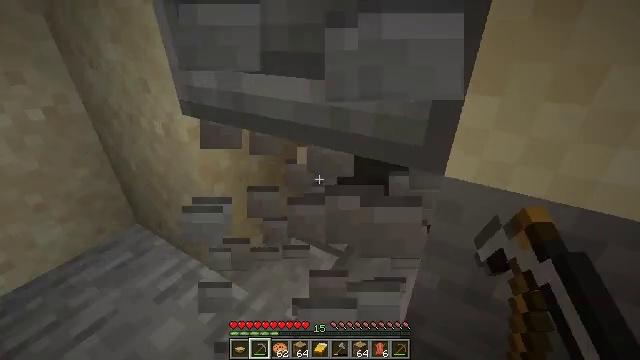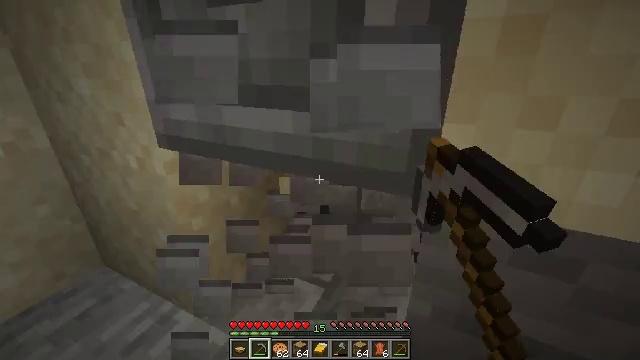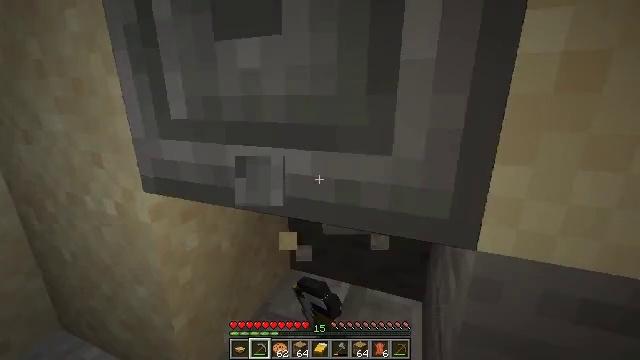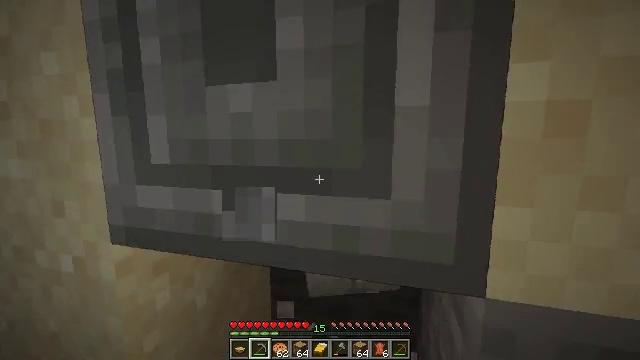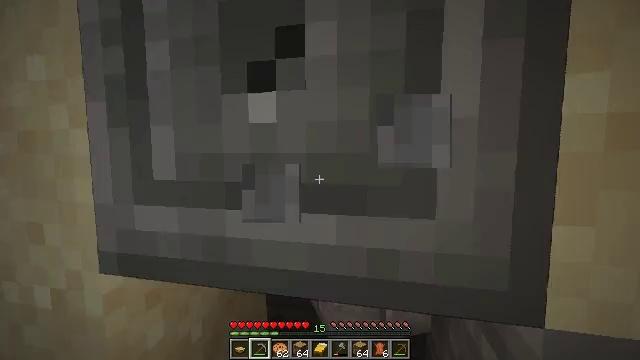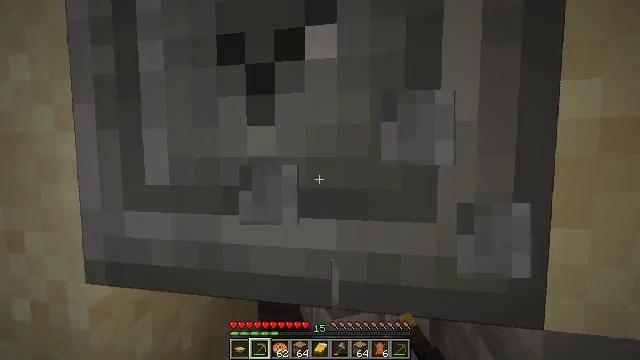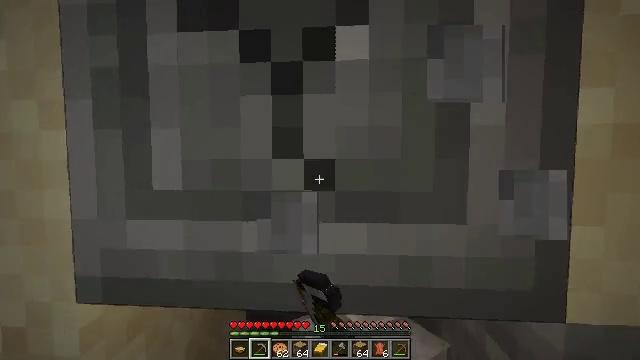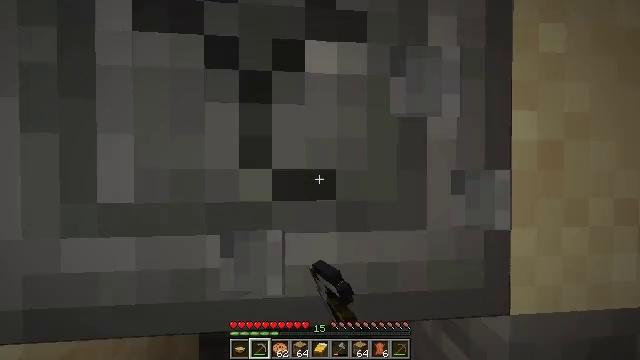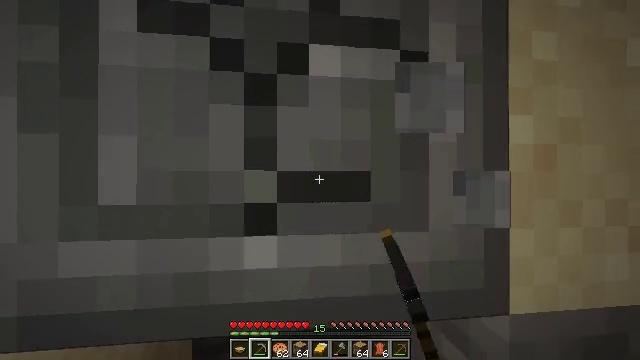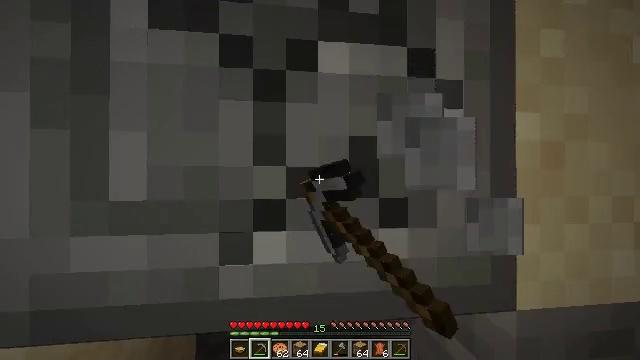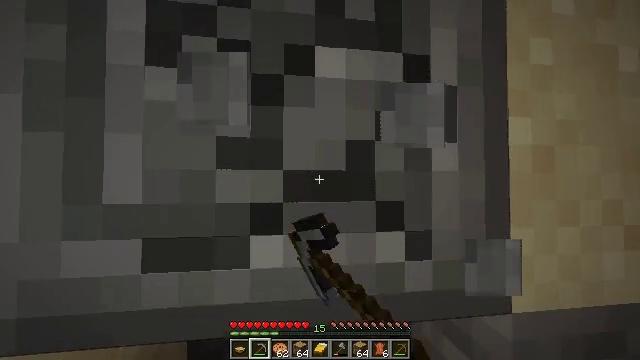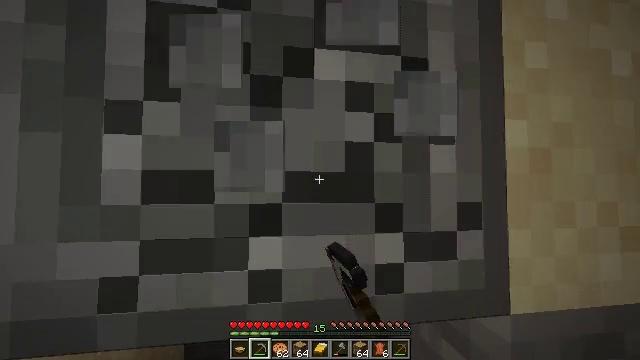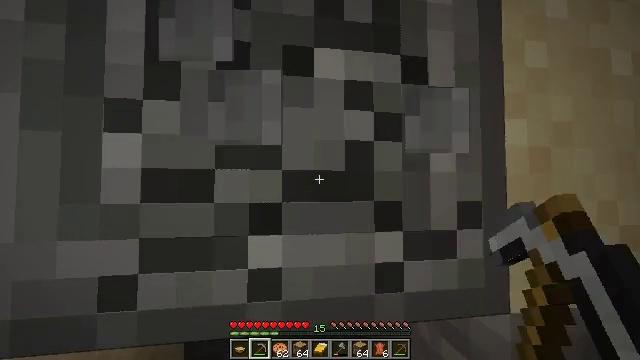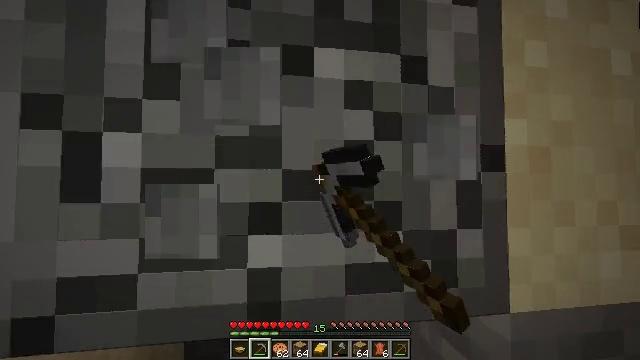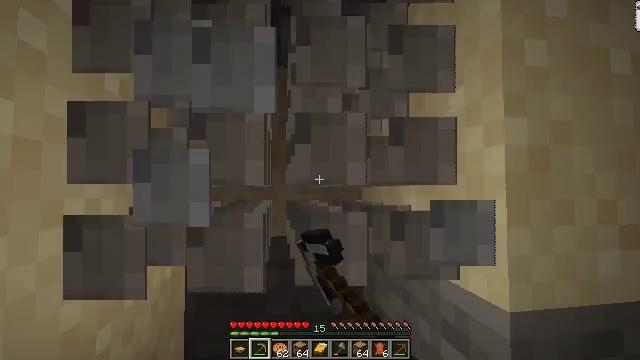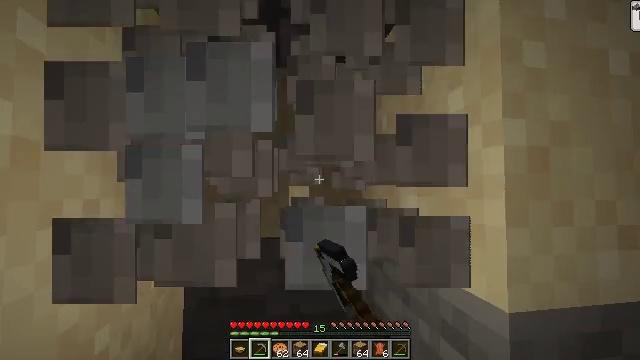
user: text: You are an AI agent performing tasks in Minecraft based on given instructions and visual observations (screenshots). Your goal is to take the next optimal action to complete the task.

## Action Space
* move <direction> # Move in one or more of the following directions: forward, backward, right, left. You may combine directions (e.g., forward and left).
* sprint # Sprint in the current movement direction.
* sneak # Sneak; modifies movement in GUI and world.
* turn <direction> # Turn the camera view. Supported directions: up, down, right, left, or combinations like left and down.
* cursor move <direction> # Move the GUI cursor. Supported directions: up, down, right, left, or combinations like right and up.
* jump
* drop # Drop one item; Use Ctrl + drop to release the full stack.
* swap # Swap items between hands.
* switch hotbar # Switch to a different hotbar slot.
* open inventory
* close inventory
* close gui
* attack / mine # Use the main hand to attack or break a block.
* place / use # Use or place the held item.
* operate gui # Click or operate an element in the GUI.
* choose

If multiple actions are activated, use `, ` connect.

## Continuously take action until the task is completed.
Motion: motion action
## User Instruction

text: Collect chiseled stone bricks for building.
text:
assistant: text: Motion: move forward and move left, sneak, turn right and up, attack / mine
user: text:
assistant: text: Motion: move forward and move left, sneak, turn right and up, attack / mine
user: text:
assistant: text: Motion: move forward and move left, sneak, turn right and up, attack / mine
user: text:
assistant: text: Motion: move left, sneak, turn right and up, attack / mine
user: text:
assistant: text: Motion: move left, sneak, turn right, attack / mine
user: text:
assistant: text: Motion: move left, sneak, turn right, attack / mine
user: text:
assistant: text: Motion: sneak, turn right and up, attack / mine
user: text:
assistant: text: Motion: sneak, turn right and up, attack / mine
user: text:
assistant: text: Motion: sneak, attack / mine
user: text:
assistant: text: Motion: sneak, turn right and up, attack / mine
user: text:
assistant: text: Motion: sneak, attack / mine
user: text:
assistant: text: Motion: sneak, attack / mine
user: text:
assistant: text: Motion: sneak, attack / mine
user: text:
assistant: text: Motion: sneak, attack / mine
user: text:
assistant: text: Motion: sneak, attack / mine
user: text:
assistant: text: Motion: sneak, turn up, attack / mine
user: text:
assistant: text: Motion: move right, sneak, turn left and up, attack / mine
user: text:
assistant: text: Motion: move right, sneak, turn left, attack / mine
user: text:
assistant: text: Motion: sneak, attack / mine